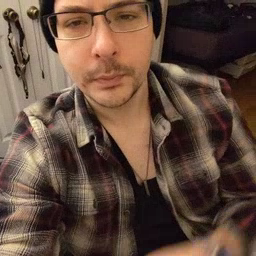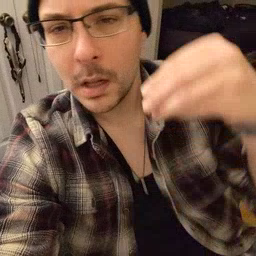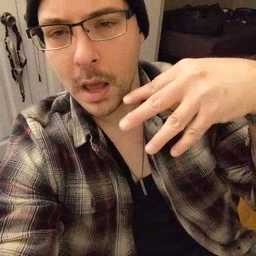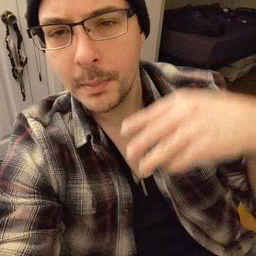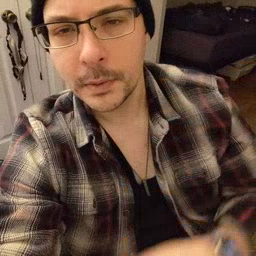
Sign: lamp